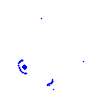
Particle: pion